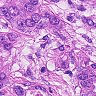
Metastatic tissue present: yes